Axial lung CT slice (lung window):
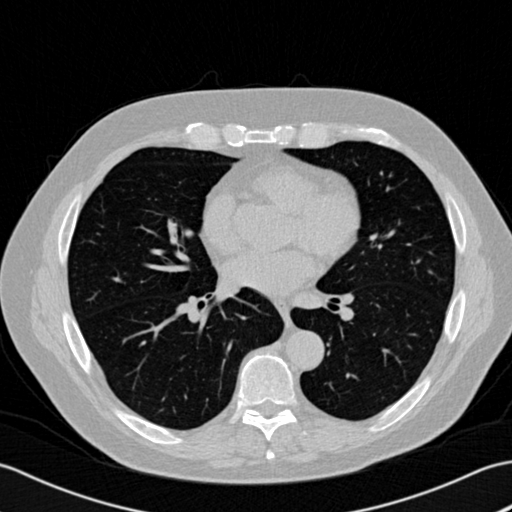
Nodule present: no